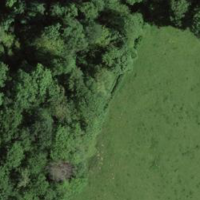
EUNIS habitat code: 40
Species observed at this site:
Chaerophyllum temulum
Urtica dioica
Melittis melissophyllum